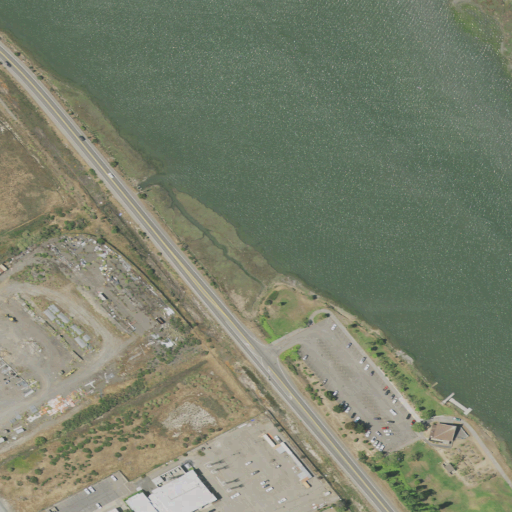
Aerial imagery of beach in California named Sandy Beach containing open water, medium intensity development, low intensity development, open development, high intensity development, herbaceous wetlands, grassland, and barren land